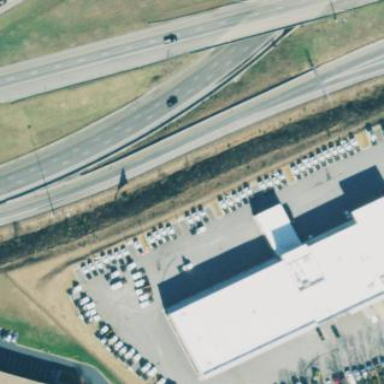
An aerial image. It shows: Retail building.